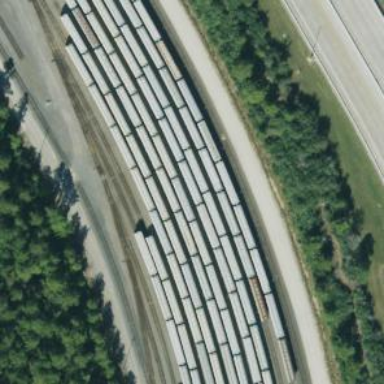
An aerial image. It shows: Railway siding for service.